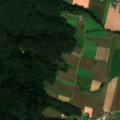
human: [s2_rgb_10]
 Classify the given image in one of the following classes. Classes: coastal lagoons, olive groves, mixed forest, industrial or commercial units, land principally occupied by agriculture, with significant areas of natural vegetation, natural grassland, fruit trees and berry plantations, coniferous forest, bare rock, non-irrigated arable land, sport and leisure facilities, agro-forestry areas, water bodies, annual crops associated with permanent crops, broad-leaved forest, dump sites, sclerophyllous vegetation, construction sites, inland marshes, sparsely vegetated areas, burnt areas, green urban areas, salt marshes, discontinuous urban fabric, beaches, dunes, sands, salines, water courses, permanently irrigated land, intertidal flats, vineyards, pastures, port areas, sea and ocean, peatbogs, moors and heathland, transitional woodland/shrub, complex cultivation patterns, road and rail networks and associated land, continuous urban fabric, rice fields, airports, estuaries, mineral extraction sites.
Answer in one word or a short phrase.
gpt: discontinuous urban fabric, non-irrigated arable land, broad-leaved forest, mixed forest